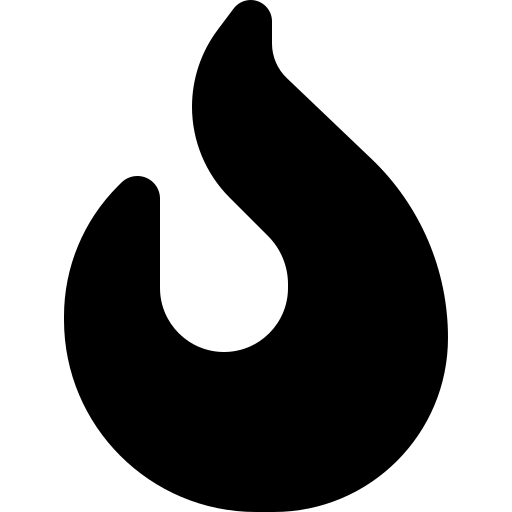
Tags: icon, FontAwesome, fa-icon, solid, fire, flame, curved